Field crop: tomato
Growth stage: 1
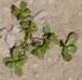
Species: portulaca